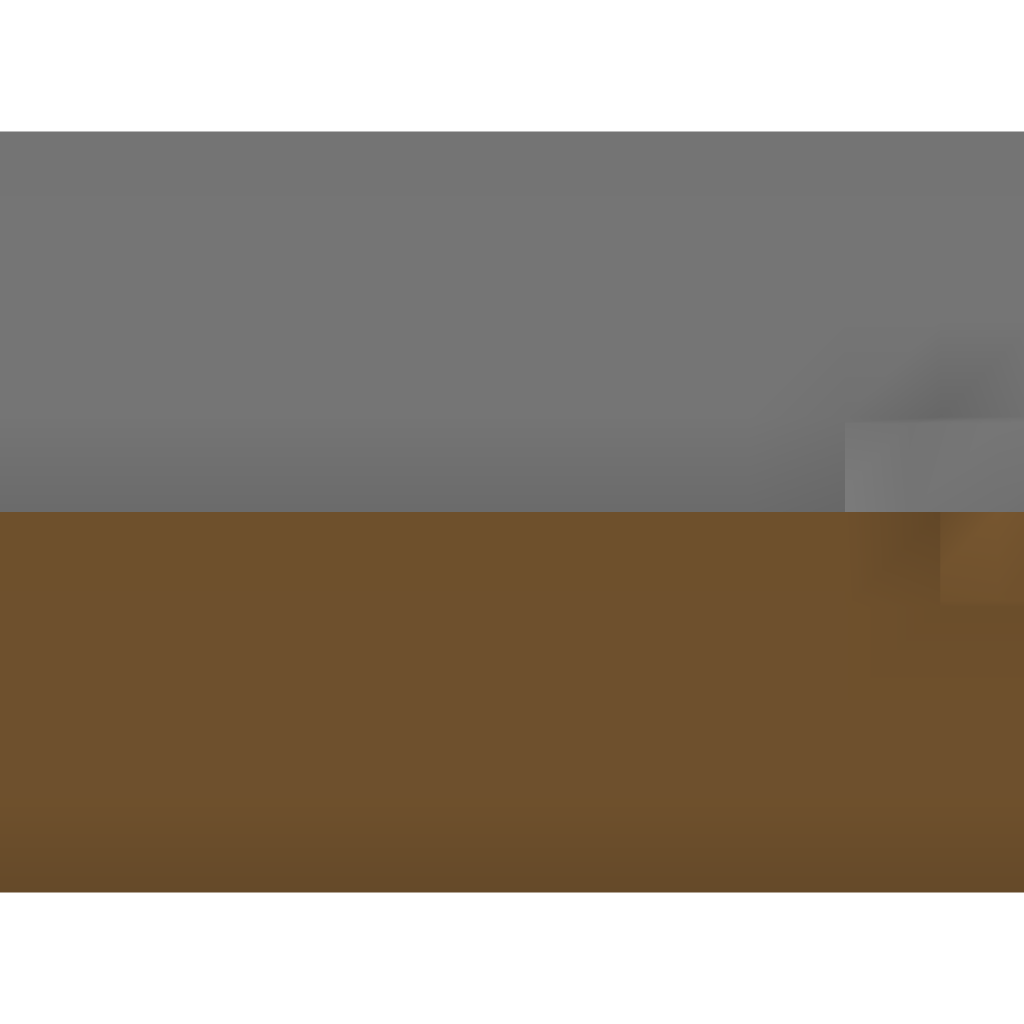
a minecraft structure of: nothing trash a lot of earth